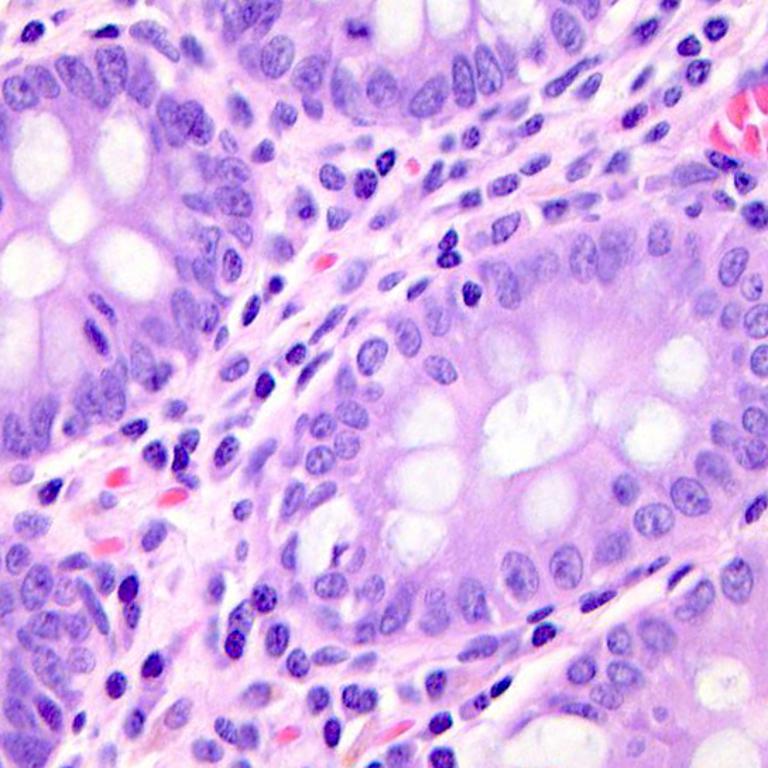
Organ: colon
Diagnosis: benign